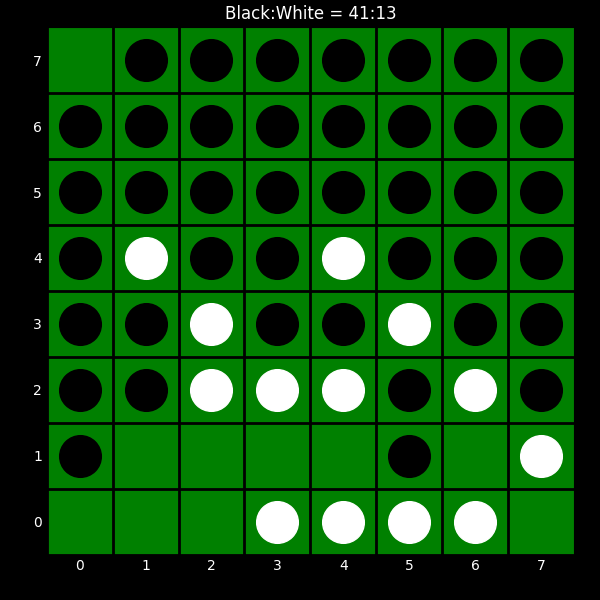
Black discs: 41
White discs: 13